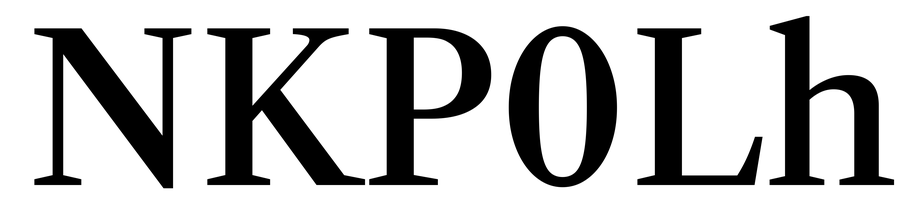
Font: LibreCaslonText_Medium